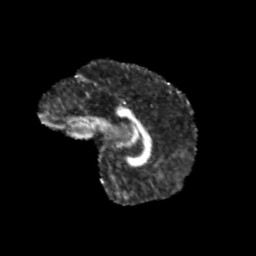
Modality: FA
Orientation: sagittal
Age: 9
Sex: male
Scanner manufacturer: siemens
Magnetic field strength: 3 T
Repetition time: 3.8 s
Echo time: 0.07 s